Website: macys
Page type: customer-info-address
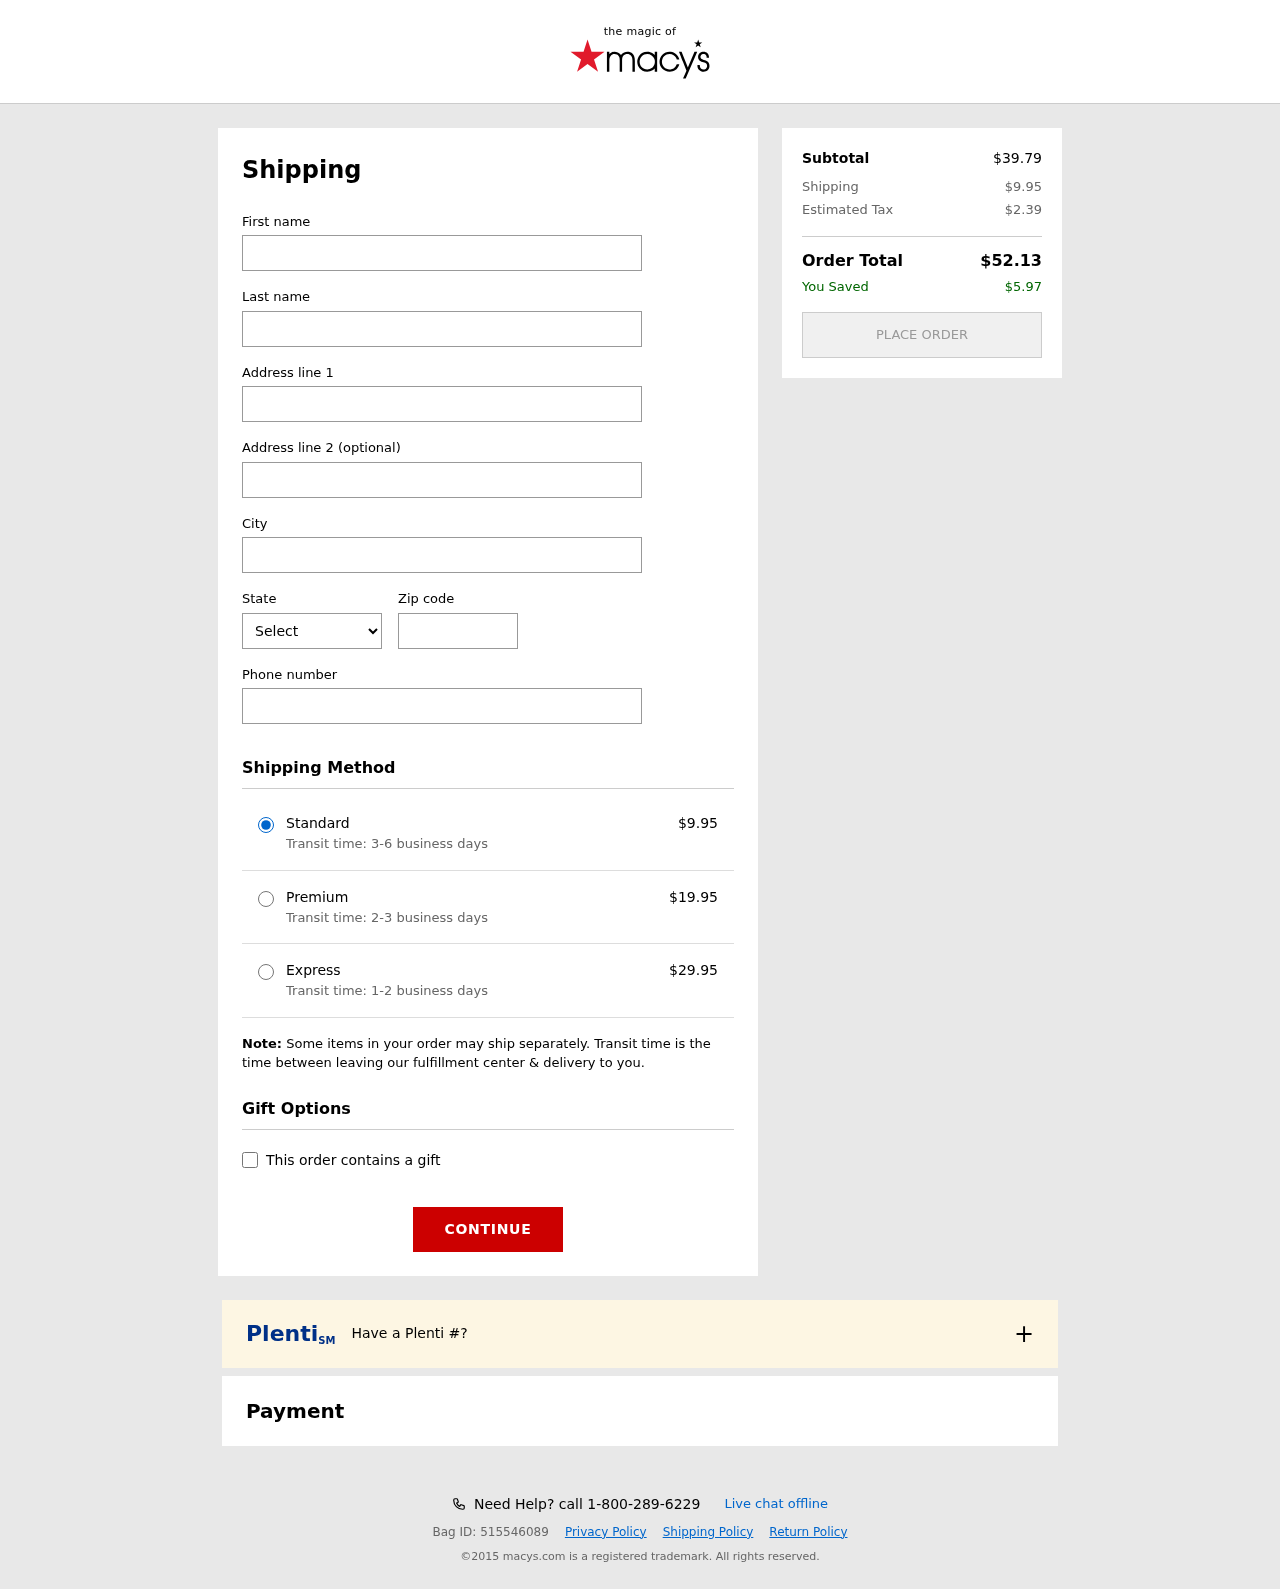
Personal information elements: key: PII_CITY
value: Allenchester
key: PII_FIRSTNAME
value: Ricky
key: PII_LASTNAME
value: Williams
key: PII_PHONE
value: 7497039422
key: PII_POSTCODE
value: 67600
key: PII_STATE_ABBR
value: SC
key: PII_STREET
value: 720 Hayden Shore
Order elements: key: ORDER_SHIPPING_COST
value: $9.95
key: ORDER_SHIPPING_COST_PREMIUM
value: $19.95
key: ORDER_SHIPPING_COST_EXPRESS
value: $29.95
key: ORDER_SUBTOTAL
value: $39.79
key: ORDER_TAX
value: $2.39
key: ORDER_TOTAL
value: $52.13
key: ORDER_SAVINGS
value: $5.97